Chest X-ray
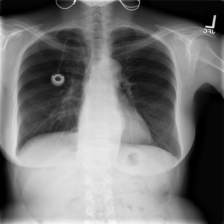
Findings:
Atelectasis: negative
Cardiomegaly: negative
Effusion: negative
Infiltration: negative
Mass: positive
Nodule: negative
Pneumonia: negative
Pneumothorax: negative
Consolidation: negative
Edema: negative
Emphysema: negative
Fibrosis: negative
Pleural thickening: negative
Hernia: negative